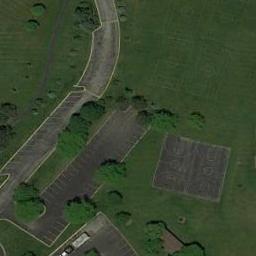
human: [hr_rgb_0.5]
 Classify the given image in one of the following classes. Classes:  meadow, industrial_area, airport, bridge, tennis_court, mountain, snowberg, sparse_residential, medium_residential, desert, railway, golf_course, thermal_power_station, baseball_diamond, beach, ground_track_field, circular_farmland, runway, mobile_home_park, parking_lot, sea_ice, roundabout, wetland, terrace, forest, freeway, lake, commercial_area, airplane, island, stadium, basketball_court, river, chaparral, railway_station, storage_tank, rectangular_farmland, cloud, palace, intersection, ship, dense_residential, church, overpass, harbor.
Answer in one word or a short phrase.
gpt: basketball_court